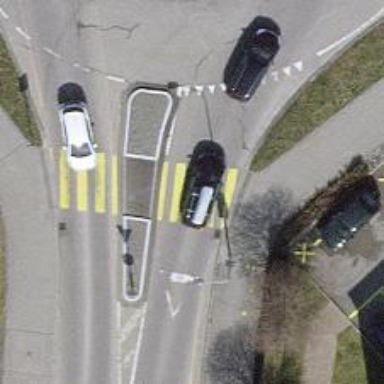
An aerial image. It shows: Uncontrolled zebra crossing on the road.